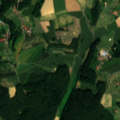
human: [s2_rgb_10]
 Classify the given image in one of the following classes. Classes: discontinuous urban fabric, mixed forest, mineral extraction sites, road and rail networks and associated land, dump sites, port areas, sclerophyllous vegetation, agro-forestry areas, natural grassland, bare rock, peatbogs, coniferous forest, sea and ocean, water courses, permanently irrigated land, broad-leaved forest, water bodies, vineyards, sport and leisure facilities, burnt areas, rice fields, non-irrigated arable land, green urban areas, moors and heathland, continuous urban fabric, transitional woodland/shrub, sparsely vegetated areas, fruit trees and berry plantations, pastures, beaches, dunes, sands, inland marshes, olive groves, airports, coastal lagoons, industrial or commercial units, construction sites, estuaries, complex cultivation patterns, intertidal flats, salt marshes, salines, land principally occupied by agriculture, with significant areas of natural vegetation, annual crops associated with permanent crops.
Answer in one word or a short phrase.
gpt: discontinuous urban fabric, non-irrigated arable land, complex cultivation patterns, land principally occupied by agriculture, with significant areas of natural vegetation, broad-leaved forest